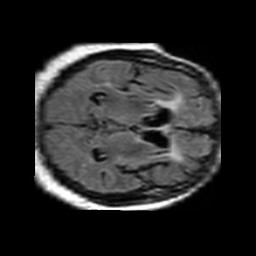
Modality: FLAIR
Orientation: axial
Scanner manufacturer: philips
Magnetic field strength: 1.5 T
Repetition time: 11 s
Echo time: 0.14 s